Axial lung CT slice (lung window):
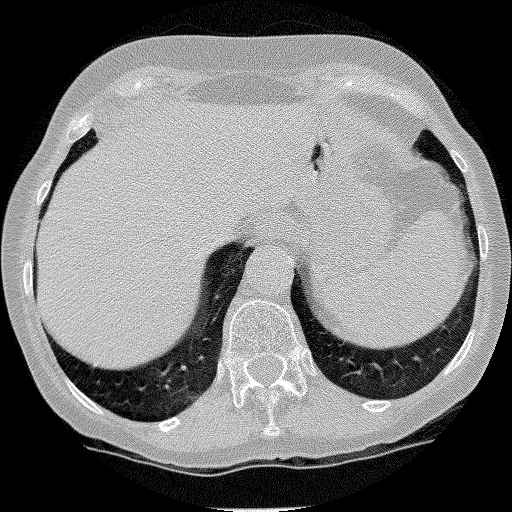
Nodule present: no